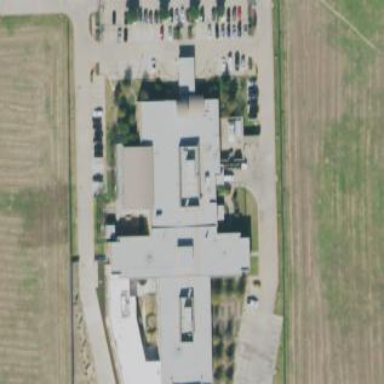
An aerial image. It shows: Hospital building.